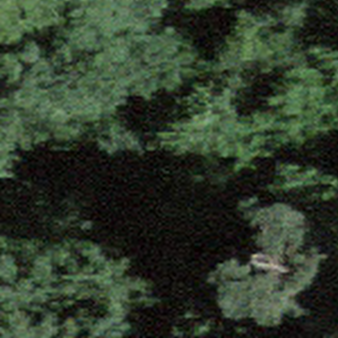
Label: other